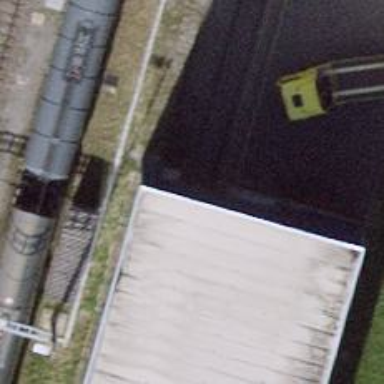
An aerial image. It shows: Single rail spur service tunnel with building passage for the tracks.